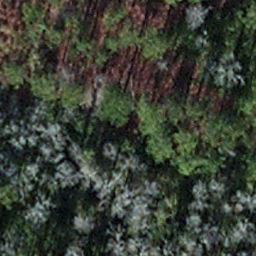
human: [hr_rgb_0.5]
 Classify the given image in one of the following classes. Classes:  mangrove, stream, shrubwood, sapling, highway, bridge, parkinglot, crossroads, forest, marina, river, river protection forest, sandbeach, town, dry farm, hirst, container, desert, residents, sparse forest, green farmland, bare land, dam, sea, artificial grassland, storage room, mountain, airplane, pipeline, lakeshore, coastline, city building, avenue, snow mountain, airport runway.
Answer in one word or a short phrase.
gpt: sapling